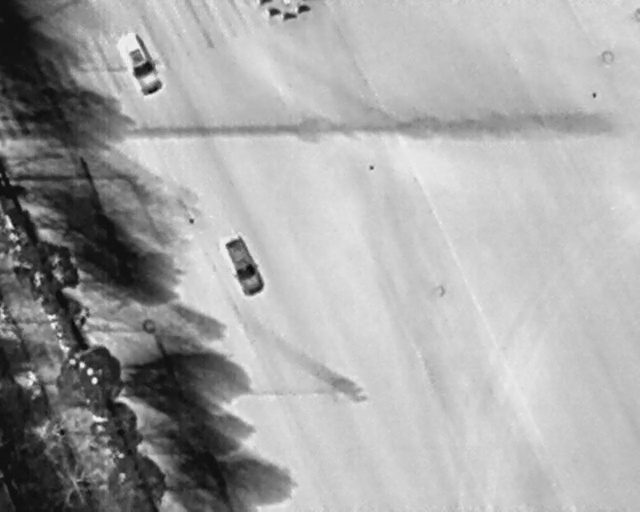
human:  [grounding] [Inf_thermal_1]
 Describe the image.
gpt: In the satellite image, there is  <ref>1 medium car </ref> <box>[[16, 9, 26, 15, 153]]</box> located at top left,  <ref>1 medium car </ref> <box>[[32, 49, 42, 54, 153]]</box> located at center.